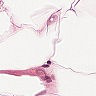
Metastatic tissue present: no